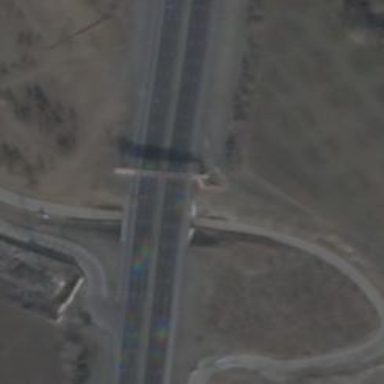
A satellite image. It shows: Motorway bridge.